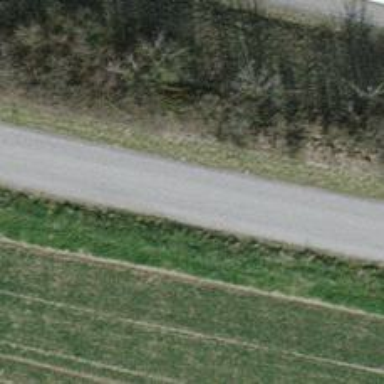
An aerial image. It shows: Unclassified road with compacted surface.